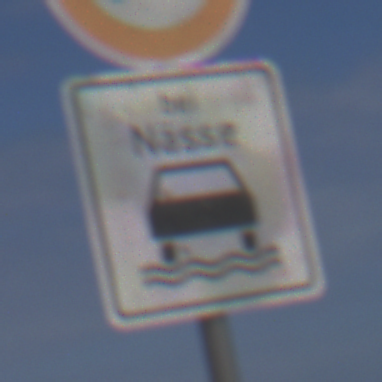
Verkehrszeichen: BeiNaesse
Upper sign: Geschwindigkeit90
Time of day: Midday
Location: Outdoor (Nature)
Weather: PartlyCloudy
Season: NotSpecified
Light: Natural